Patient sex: M
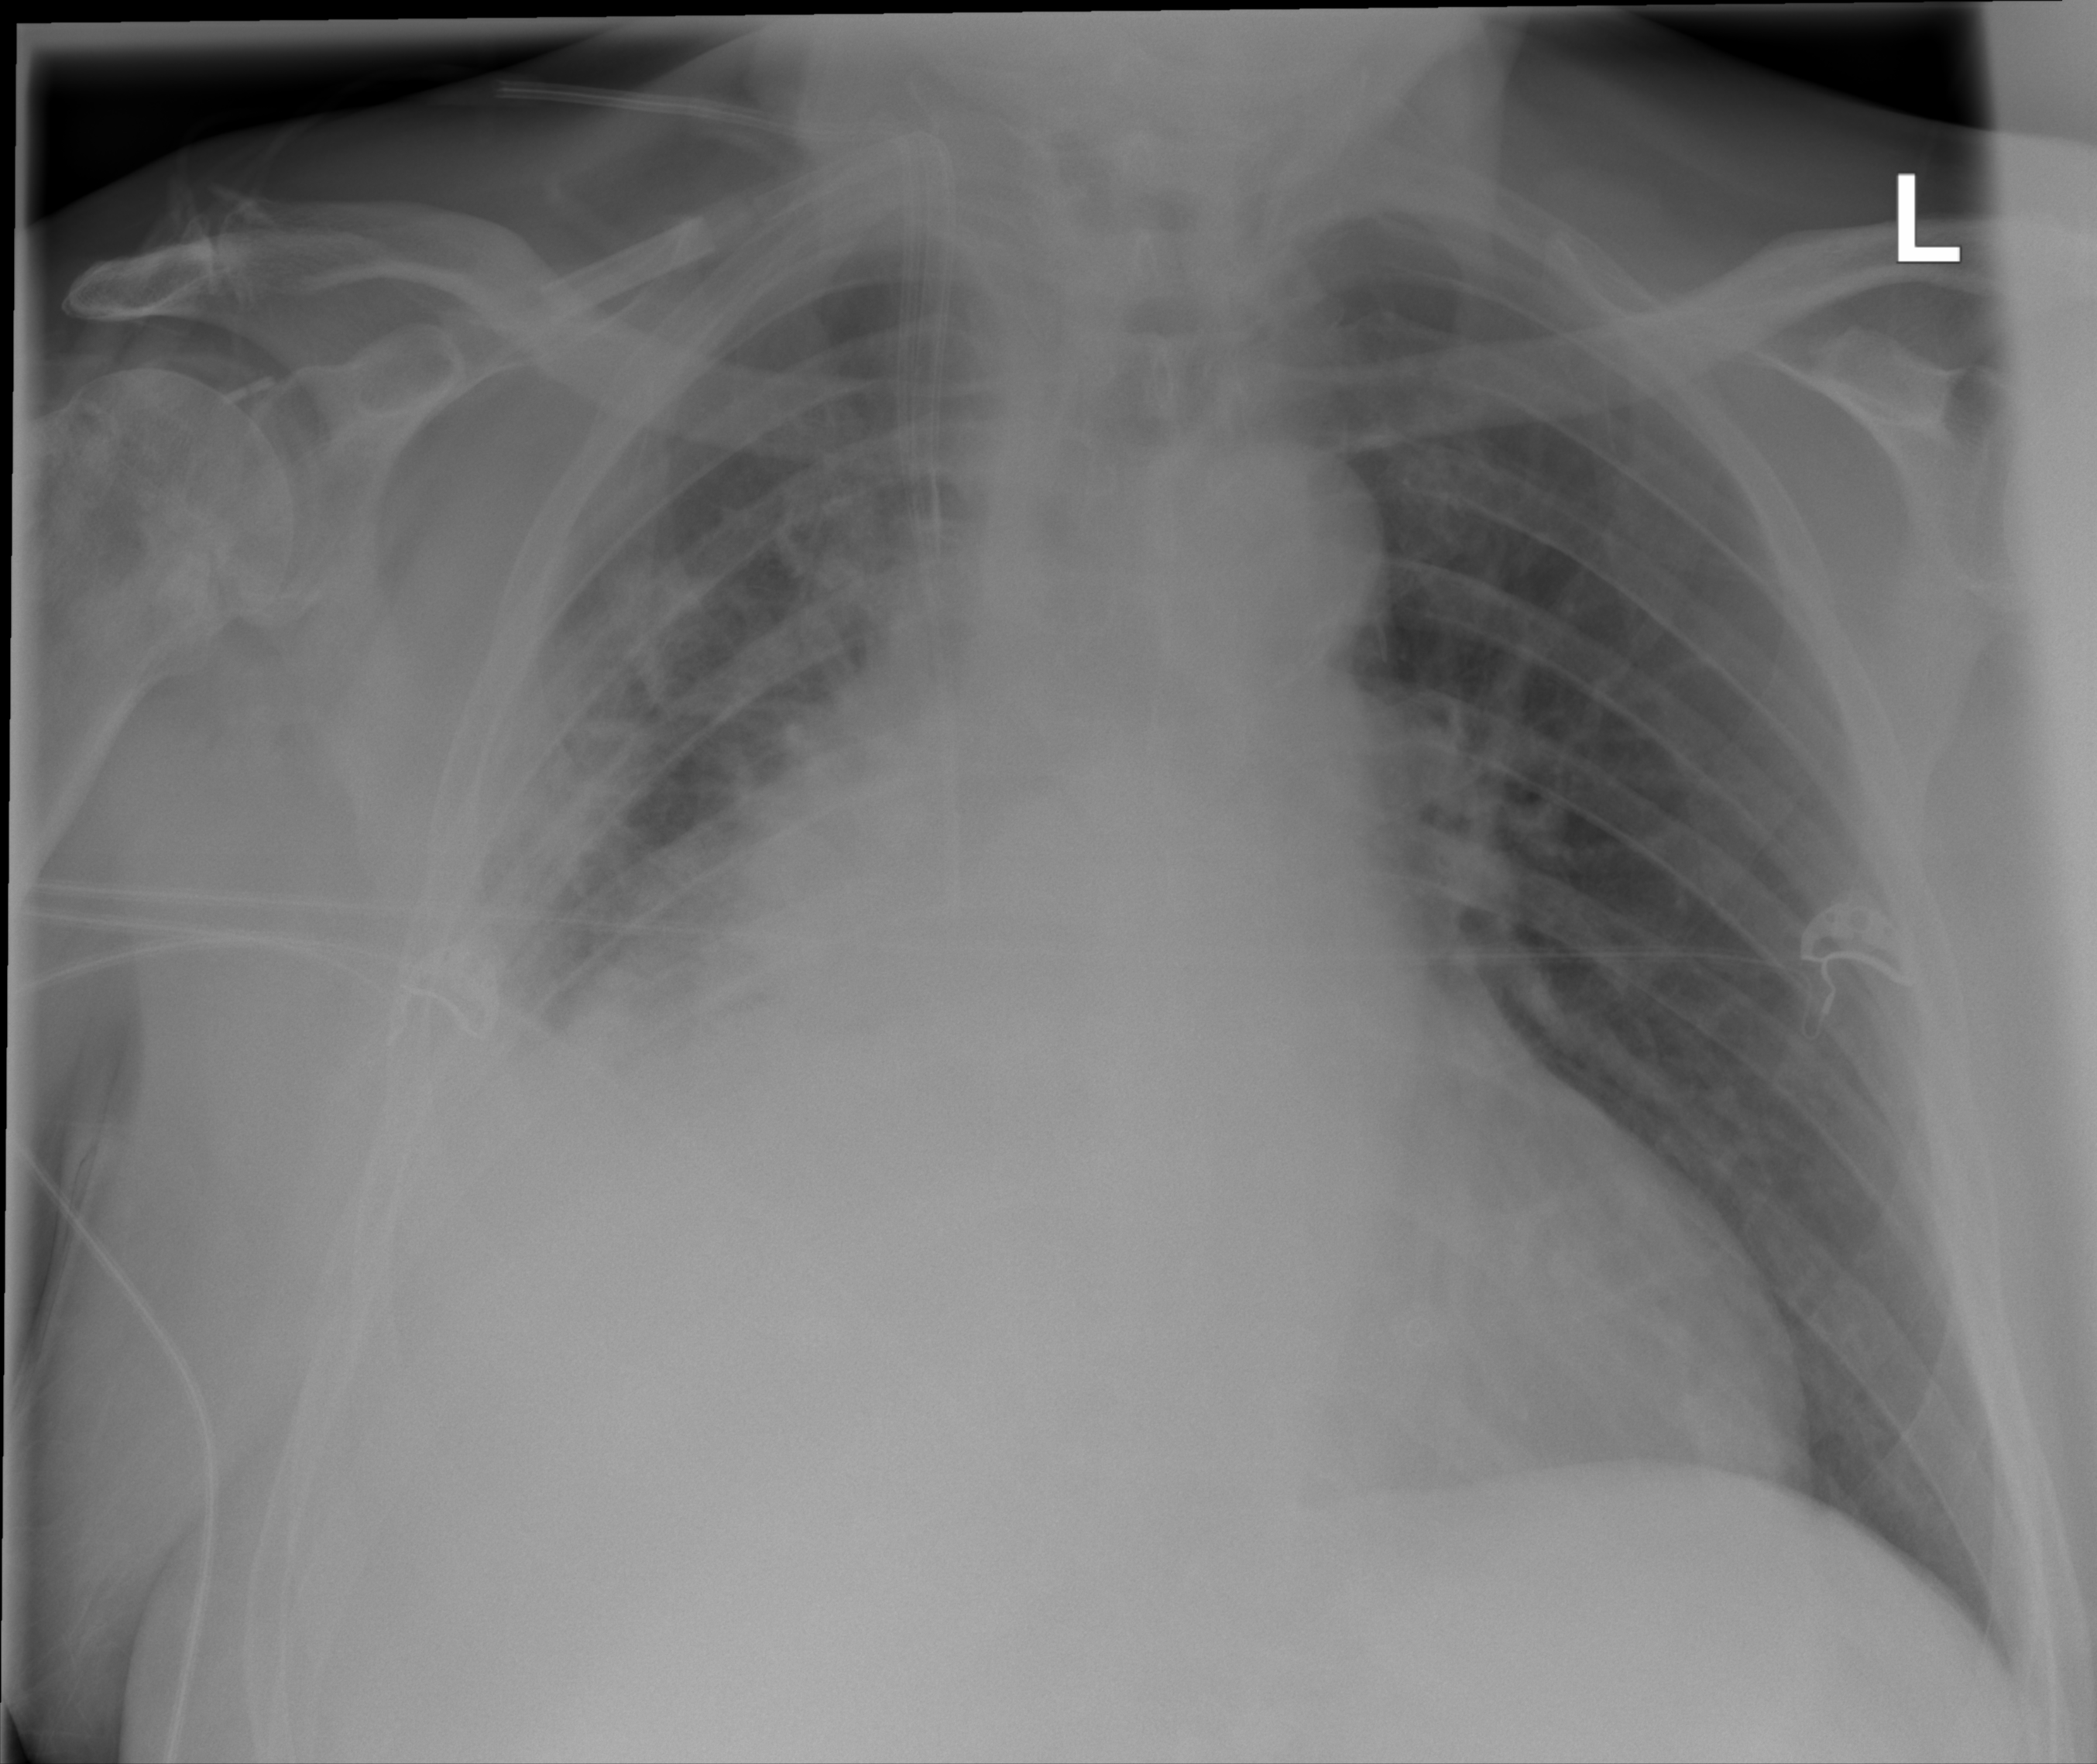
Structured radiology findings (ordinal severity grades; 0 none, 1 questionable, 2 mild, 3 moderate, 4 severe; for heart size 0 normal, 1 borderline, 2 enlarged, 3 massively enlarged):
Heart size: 2
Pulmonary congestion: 0
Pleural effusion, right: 3
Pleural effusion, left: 0
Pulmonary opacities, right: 2
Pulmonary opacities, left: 0
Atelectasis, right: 3
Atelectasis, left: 0